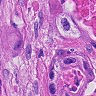
Metastatic tissue present: yes